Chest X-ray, PA view. Patient: 32 years old, sex F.
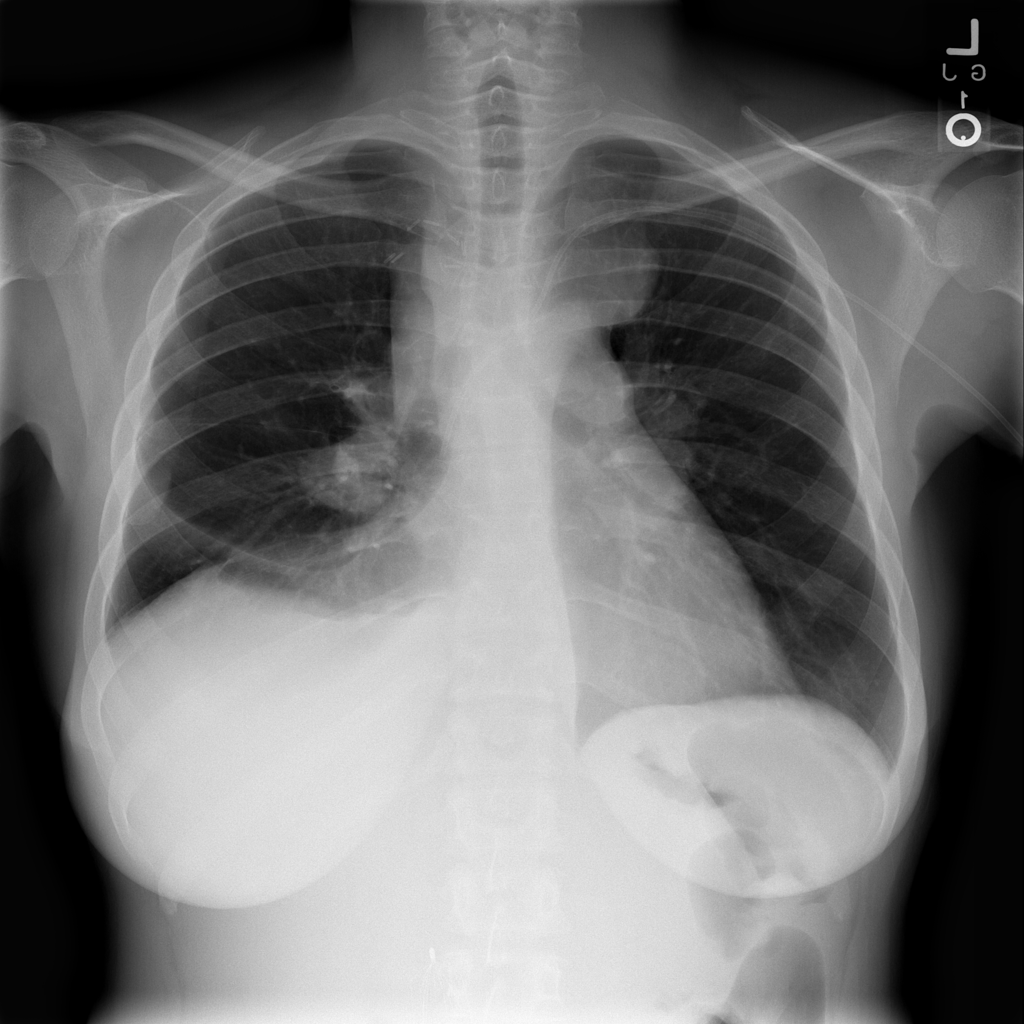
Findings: Mass